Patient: sex F, age 34
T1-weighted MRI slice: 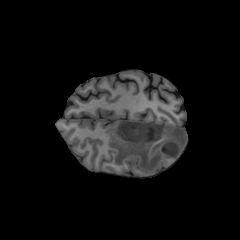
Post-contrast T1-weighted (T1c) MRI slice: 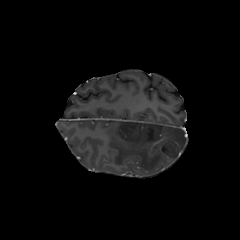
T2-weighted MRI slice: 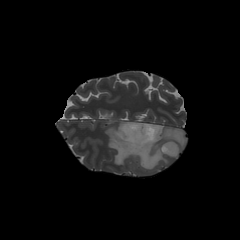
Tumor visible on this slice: yes
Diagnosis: Astrocytoma, IDH-mutant
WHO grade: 3